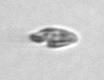
Label: Katodinium_or_Torodinium